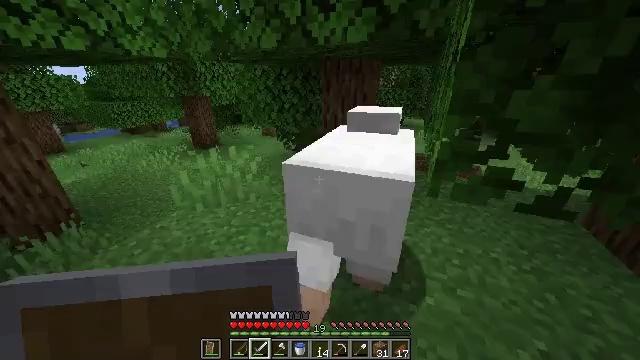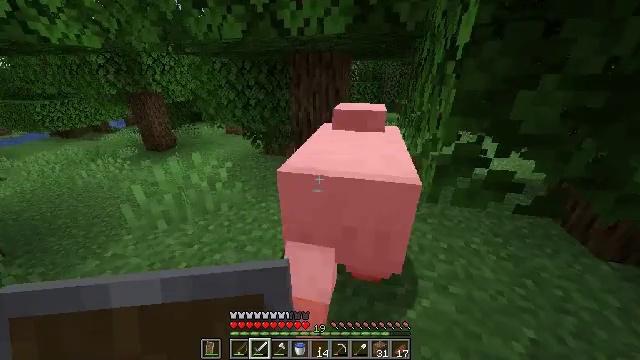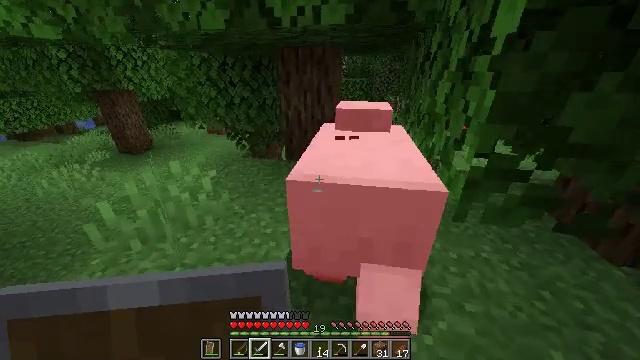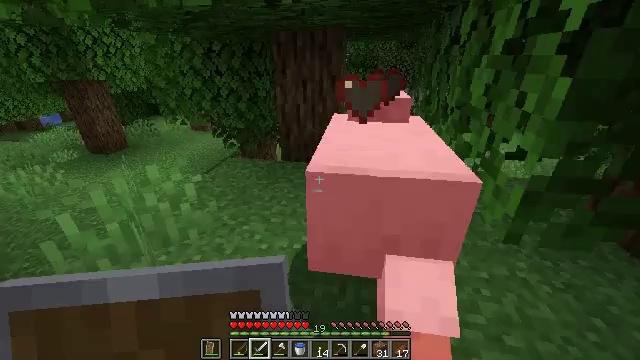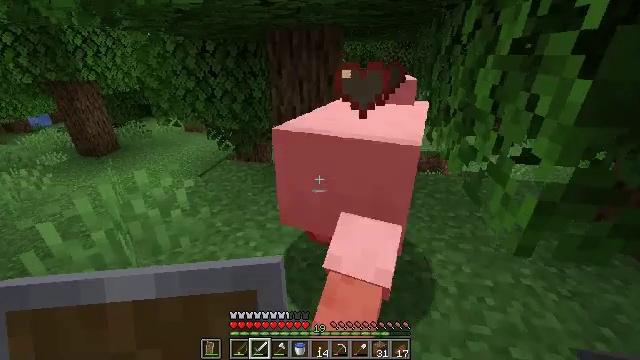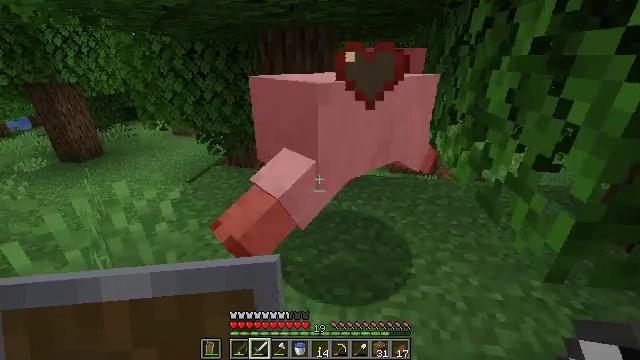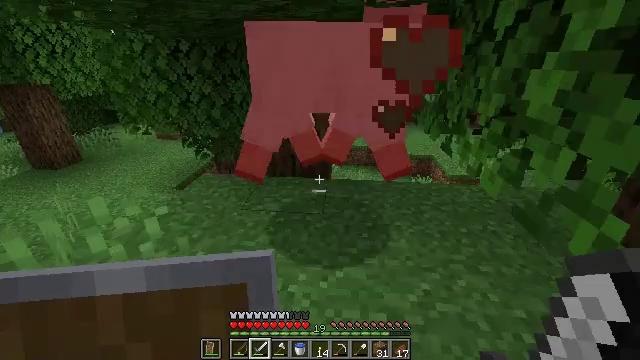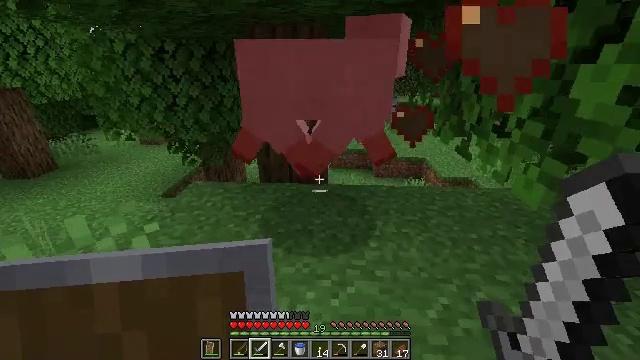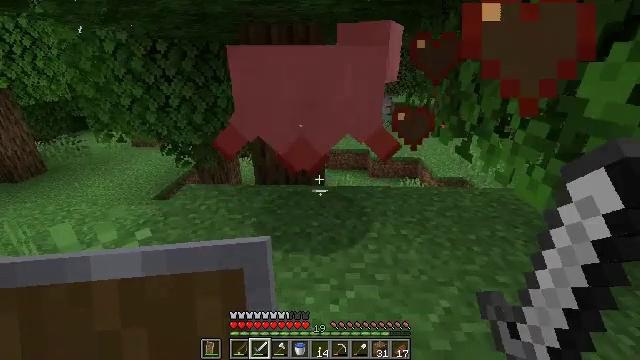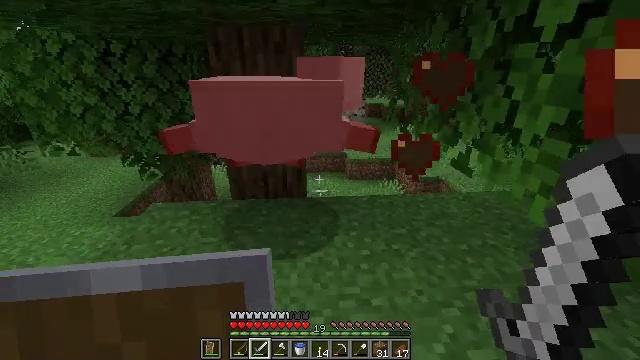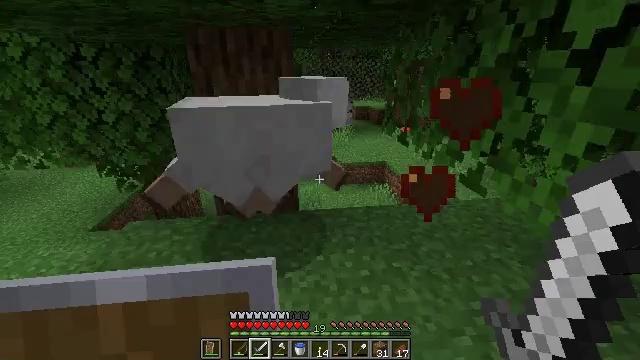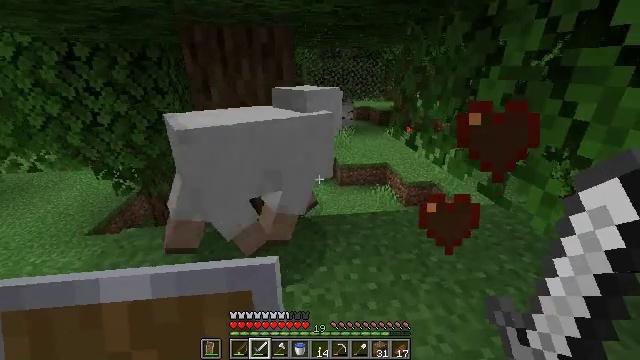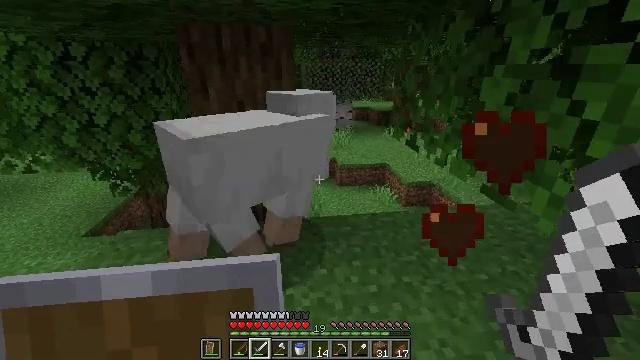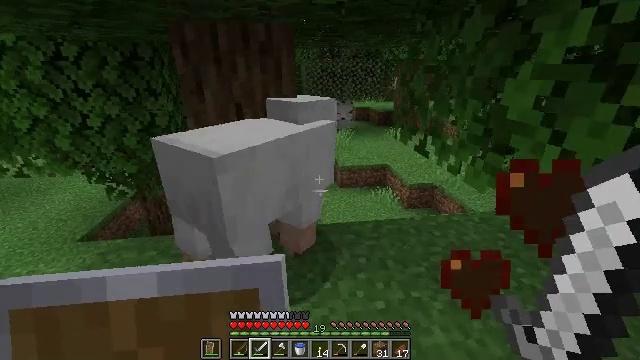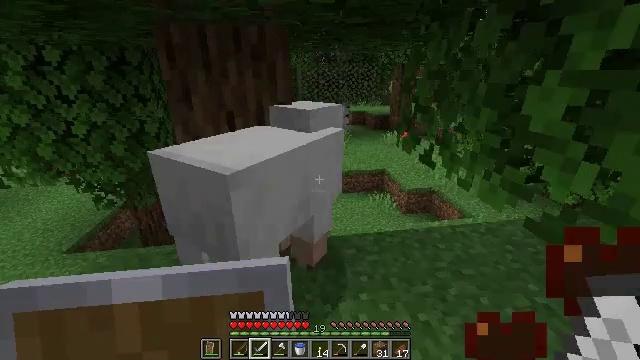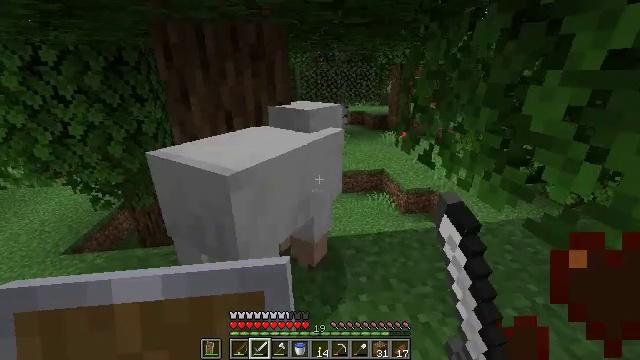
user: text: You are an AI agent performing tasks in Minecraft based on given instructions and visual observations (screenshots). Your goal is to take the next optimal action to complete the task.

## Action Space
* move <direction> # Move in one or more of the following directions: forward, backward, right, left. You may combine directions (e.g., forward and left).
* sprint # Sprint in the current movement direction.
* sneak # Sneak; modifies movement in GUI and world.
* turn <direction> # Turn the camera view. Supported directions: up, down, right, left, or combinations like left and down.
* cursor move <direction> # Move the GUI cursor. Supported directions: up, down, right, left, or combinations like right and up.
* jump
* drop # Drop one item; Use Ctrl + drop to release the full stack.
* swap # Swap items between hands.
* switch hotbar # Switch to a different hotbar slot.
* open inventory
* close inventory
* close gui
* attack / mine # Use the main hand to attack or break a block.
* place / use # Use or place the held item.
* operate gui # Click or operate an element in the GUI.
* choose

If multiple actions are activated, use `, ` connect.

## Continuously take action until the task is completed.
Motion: motion action
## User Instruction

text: Kill the sheep.
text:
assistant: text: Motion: move forward, turn right and down
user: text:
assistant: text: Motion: turn right
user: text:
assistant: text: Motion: no_op
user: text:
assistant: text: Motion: move forward
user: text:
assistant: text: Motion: move forward and move left, turn right
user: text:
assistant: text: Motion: move forward and move left, turn right
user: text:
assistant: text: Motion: move forward and move left, turn right
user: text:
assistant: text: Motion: move forward, turn right
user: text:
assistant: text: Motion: move forward, turn right
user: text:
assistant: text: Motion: move forward, turn right
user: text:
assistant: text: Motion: no_op
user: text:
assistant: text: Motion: no_op
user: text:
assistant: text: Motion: move forward
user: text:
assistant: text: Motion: move forward, attack / mine
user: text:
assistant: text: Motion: move forward, attack / mine
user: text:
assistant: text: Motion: move forward, turn down, attack / mine
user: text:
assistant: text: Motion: move forward, turn left and down
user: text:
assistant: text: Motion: move forward, turn left and down
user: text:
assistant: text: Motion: no_op
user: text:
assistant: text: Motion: no_op
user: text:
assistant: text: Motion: turn right
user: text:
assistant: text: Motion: turn right and up
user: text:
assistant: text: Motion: move forward, turn right and up
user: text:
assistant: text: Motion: move forward, turn right and up
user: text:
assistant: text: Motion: move forward
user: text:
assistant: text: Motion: move forward
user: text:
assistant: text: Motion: move forward
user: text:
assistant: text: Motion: no_op
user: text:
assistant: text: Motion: no_op
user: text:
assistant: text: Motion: turn down